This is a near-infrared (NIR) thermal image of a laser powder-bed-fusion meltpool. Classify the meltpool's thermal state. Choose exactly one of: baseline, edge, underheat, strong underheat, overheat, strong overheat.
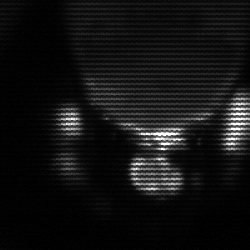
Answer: baseline